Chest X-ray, PA view. Patient: 41 years old, sex M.
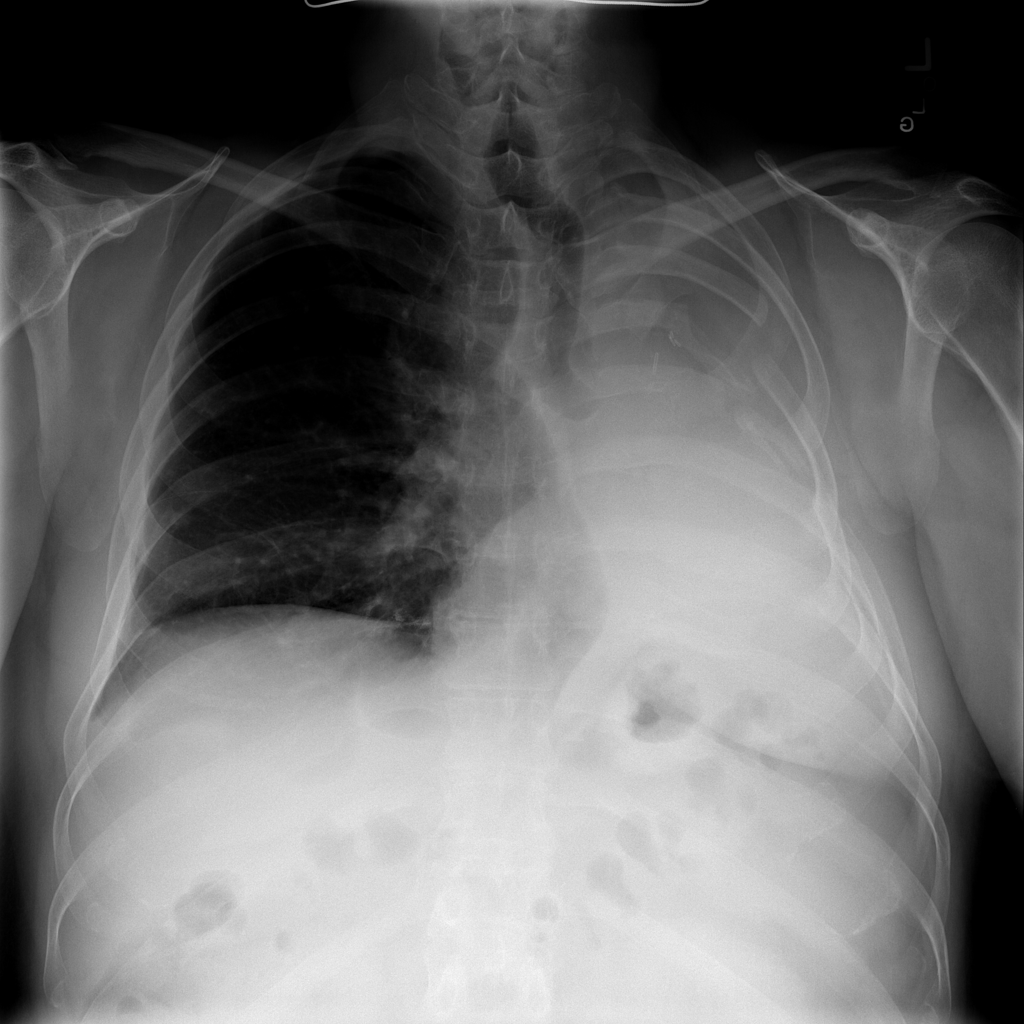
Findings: No Finding